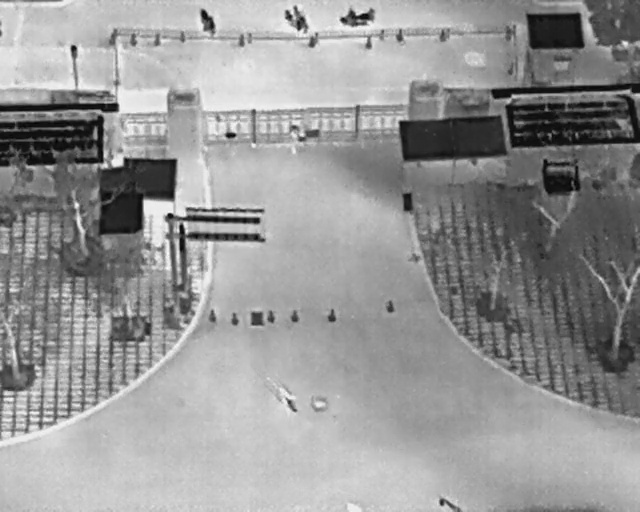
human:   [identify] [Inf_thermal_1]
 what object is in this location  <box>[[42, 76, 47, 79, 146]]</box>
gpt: <ref>1 medium bicycle at the bottom</ref>